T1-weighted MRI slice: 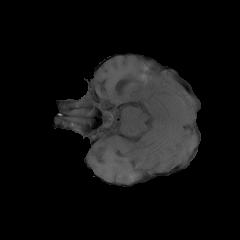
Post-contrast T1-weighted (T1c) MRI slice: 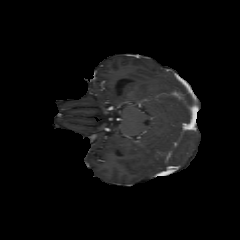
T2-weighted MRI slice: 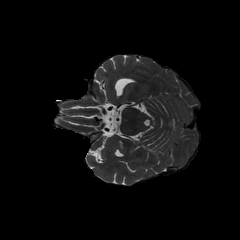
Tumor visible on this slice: no